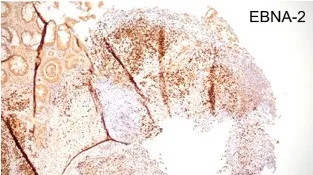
Macroscopic and microscopic images of posttransplant smooth muscle tumor (PTSMT). Epstein-Barr virus nuclear antigen 2 (EBNA-2) stain.
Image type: pathology (immunostaining)